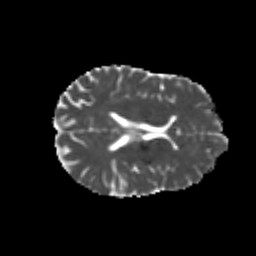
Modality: MD
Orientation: axial
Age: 22
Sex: female
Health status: healthy
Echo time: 0.074 s